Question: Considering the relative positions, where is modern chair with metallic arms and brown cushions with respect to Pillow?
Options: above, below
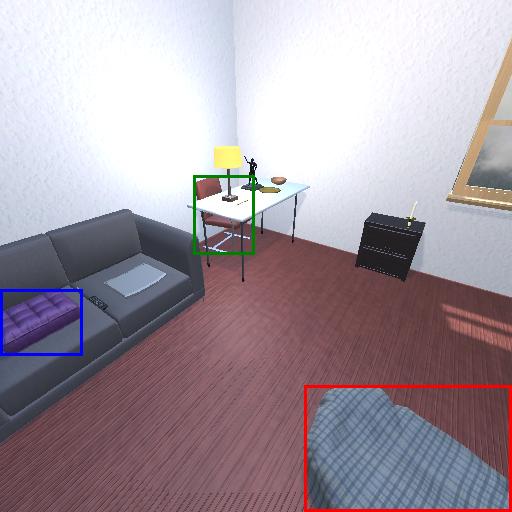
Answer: above